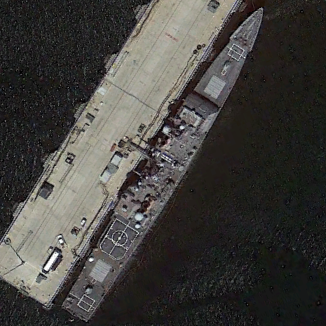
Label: cruiser